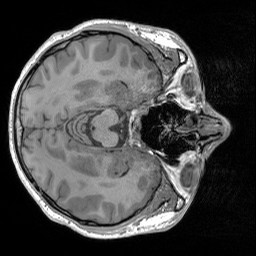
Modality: T1w
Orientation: axial
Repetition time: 2 s
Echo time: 0.00252 s